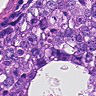
Metastatic tissue present: yes